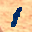
Label: 1